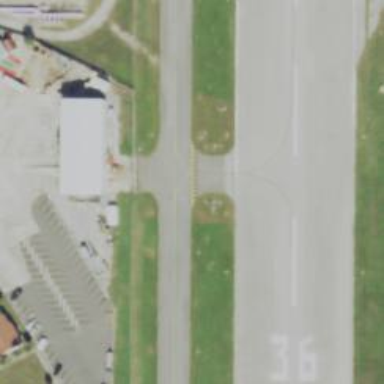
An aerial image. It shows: View of taxiway at the airport.